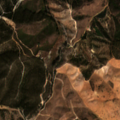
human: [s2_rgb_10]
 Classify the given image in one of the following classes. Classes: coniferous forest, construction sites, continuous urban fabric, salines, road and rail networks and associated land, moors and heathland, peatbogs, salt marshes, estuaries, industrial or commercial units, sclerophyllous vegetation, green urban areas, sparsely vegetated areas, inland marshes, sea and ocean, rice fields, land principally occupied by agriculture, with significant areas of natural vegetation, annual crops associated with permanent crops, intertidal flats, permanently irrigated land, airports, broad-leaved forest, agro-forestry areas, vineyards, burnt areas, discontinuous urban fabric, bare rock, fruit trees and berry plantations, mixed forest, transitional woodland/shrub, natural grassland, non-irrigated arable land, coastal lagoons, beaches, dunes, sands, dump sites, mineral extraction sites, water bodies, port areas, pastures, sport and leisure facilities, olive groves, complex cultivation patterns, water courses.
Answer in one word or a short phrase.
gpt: non-irrigated arable land, land principally occupied by agriculture, with significant areas of natural vegetation, broad-leaved forest, transitional woodland/shrub